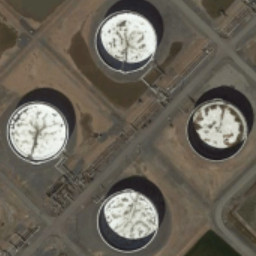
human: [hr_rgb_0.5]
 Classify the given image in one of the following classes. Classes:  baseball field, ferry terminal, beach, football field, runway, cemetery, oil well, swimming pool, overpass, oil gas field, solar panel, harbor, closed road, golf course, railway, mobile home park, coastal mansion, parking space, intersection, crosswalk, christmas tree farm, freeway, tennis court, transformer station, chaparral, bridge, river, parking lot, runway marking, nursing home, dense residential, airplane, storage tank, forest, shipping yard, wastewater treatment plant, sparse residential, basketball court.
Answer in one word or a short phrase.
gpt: storage tank